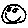
Label: smiley face